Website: bh-photo
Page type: customer-info-address
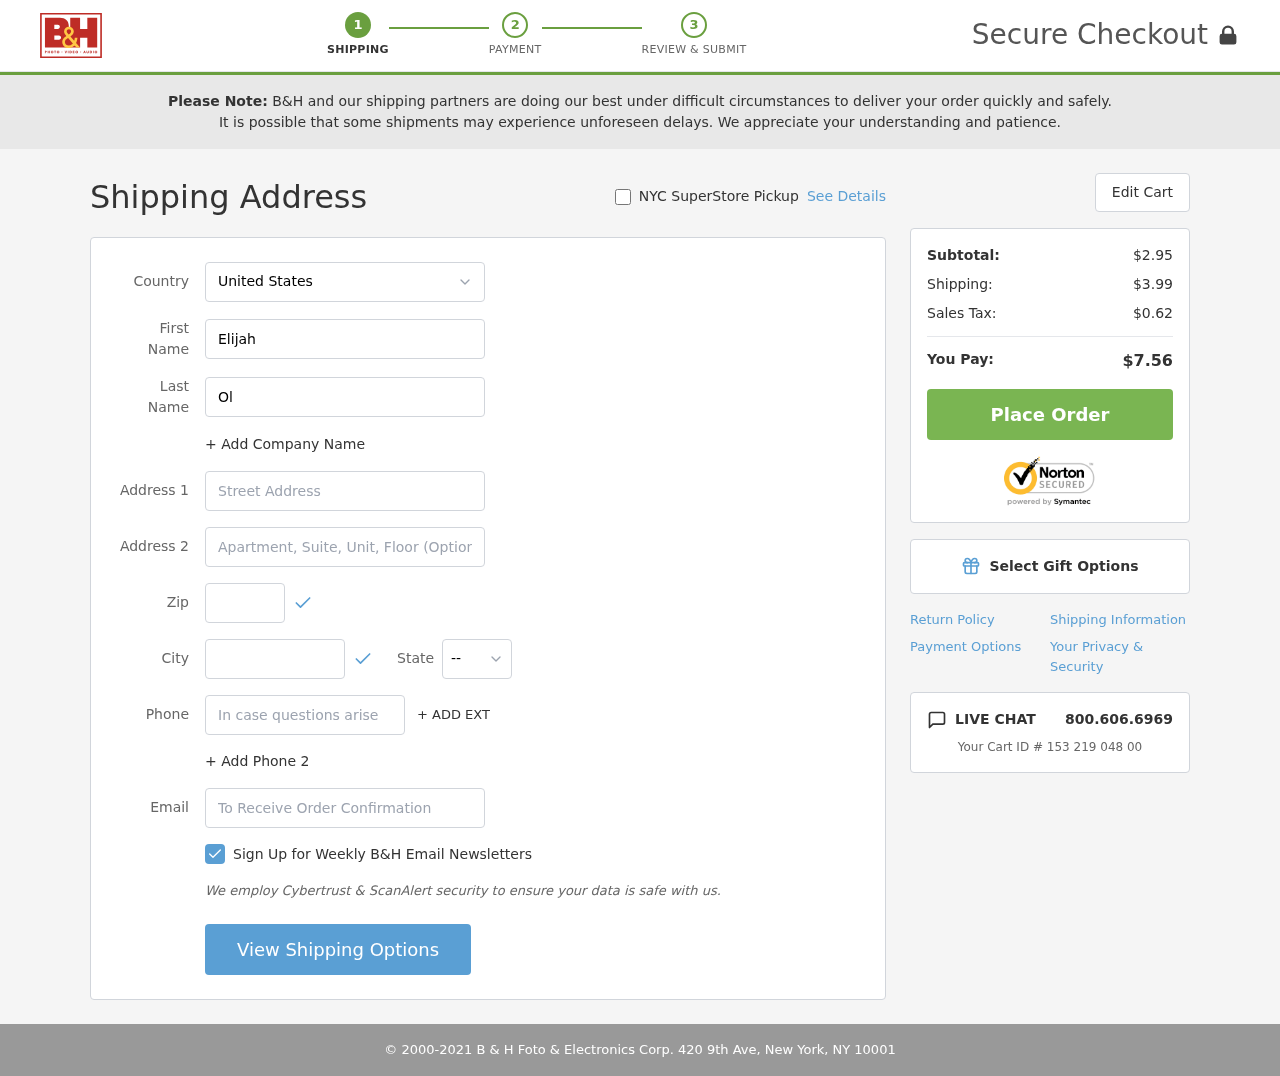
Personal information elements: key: PII_CITY
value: North Katie
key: PII_COUNTRY
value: United States
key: PII_EMAIL
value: elijaholson@yahoo.com
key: PII_FIRSTNAME
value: Elijah
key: PII_LASTNAME
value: Olson
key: PII_PHONE
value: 8344268119
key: PII_POSTCODE
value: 23952
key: PII_STATE_ABBR
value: TX
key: PII_STREET
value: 305 Vargas Ranch
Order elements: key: ORDER_SUBTOTAL
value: $2.95
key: ORDER_SHIPPING_COST
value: $3.99
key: ORDER_TAX
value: $0.62
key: ORDER_TOTAL
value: $7.56
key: ORDER_ID
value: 153 219 048 00